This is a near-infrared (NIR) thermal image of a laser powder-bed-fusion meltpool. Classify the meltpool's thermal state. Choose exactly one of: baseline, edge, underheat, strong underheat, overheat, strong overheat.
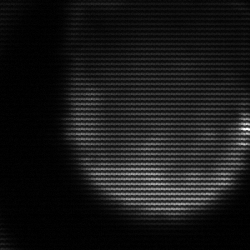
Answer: edge